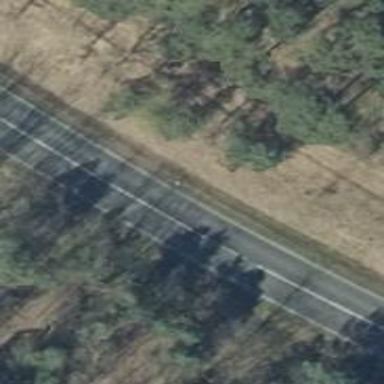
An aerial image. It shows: Secondary road with asphalt surface.